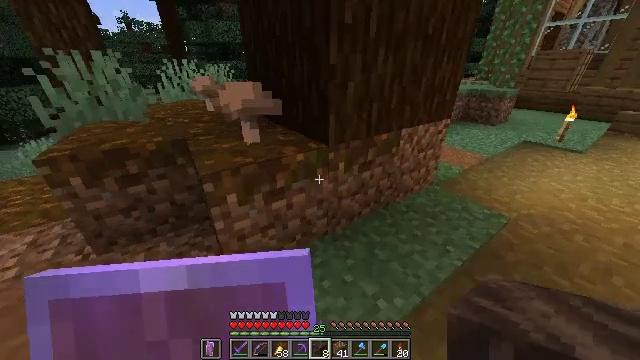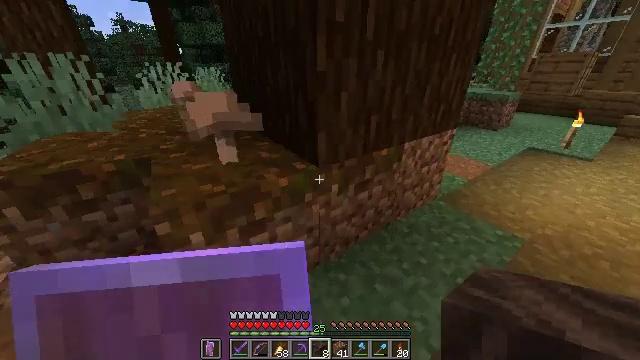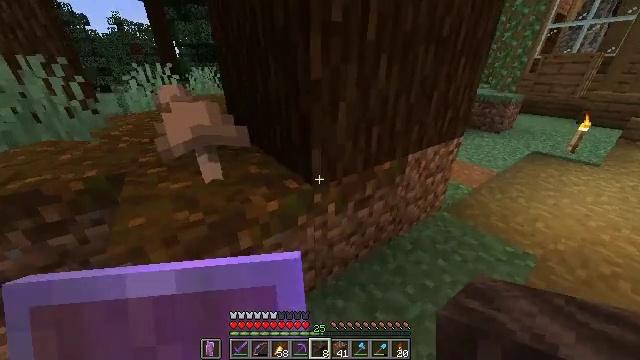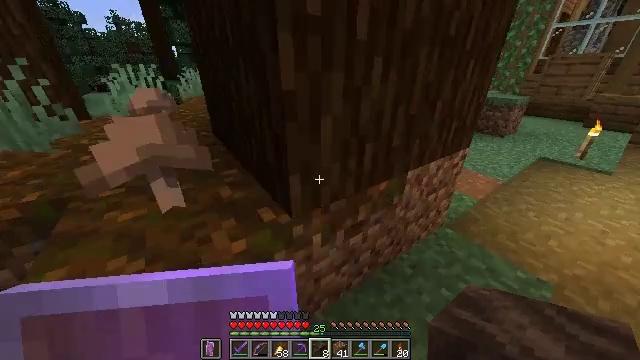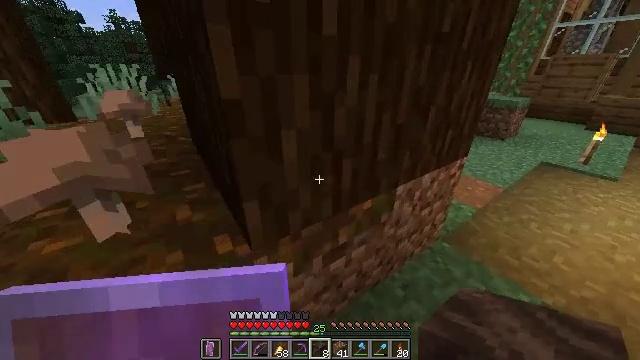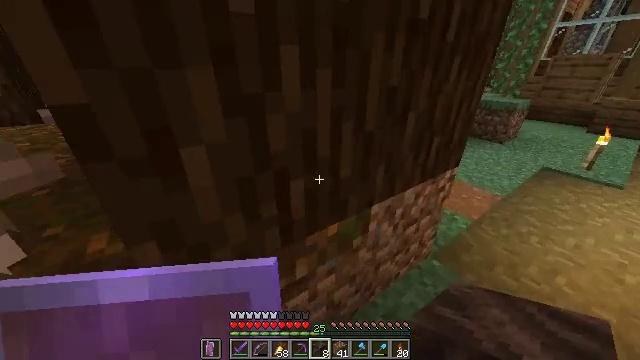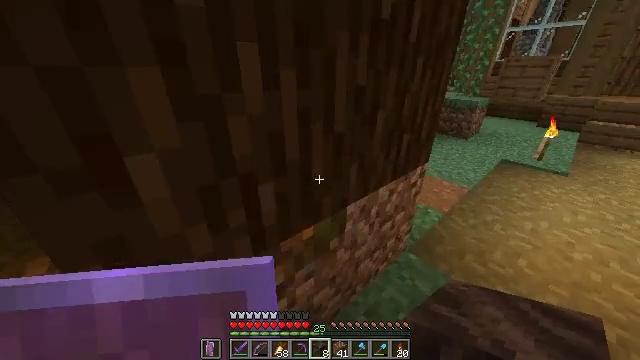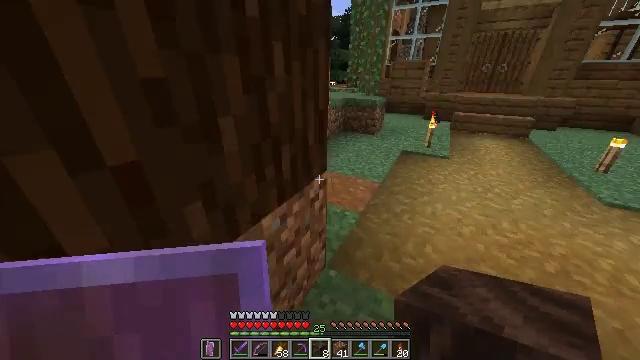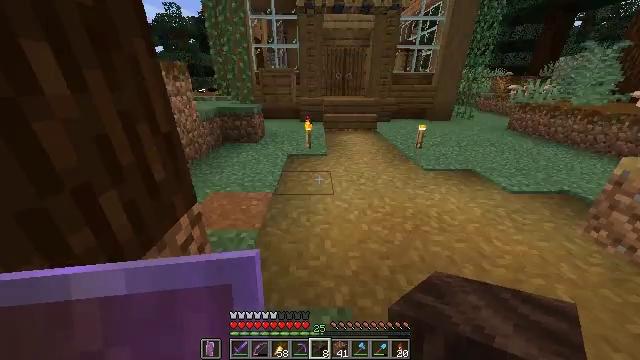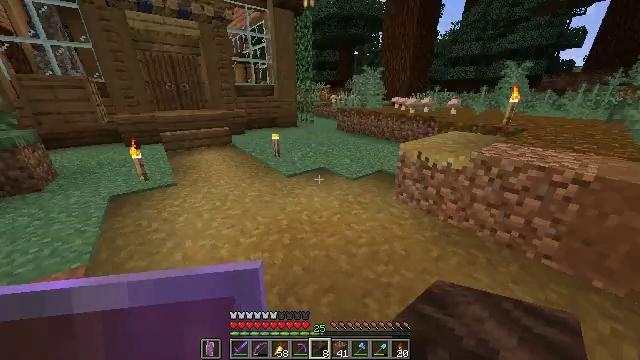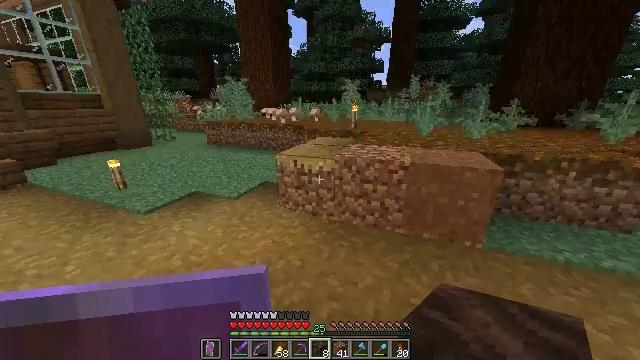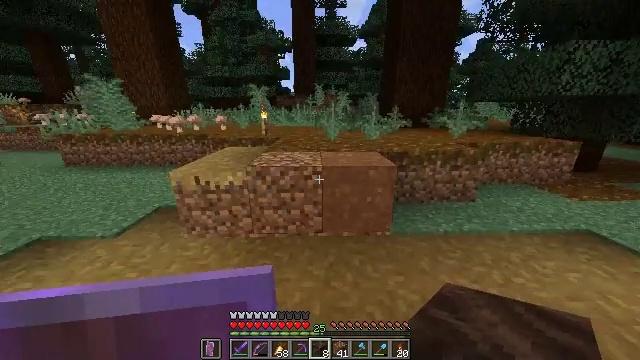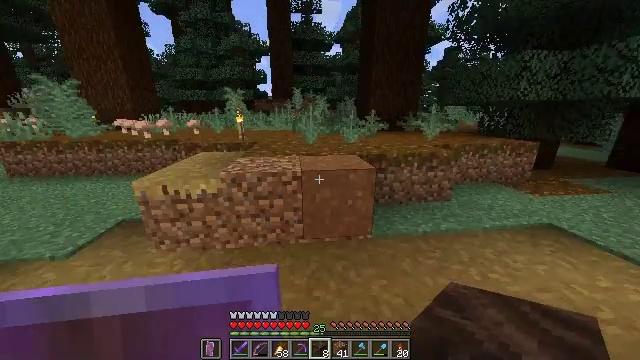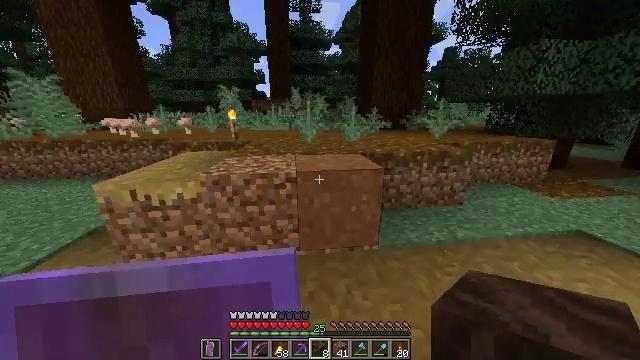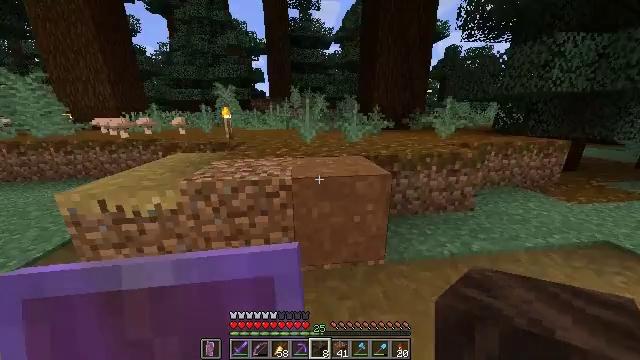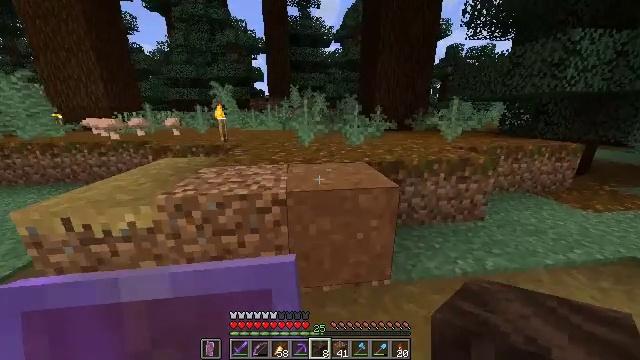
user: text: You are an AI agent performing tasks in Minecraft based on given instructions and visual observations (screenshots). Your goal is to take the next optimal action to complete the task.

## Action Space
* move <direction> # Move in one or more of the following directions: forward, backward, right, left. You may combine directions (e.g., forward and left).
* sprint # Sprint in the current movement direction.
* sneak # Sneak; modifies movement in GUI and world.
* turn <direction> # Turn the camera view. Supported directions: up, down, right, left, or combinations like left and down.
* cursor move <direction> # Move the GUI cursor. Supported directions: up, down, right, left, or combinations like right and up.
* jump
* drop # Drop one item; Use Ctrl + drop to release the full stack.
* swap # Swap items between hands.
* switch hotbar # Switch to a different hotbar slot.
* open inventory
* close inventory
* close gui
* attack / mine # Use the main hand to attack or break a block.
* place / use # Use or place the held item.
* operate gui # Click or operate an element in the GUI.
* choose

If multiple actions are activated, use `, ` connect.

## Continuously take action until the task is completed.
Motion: motion action
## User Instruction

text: Punch the spruce leaves to get saplings.
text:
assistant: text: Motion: move forward, sprint
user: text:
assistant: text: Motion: move forward, sprint
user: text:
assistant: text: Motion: move forward and move right, sprint
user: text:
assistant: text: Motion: move forward and move right, sprint
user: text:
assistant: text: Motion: move forward and move right, sprint
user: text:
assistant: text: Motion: move forward and move right, sprint, turn right
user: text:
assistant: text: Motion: move forward and move right, sprint, turn right
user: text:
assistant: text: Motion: move forward and move right, sprint, turn right and up
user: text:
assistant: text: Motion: move forward and move right, sprint, turn right and up
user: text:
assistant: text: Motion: move forward and move right, sprint, turn right and up
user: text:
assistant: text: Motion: move forward and move right, sprint, turn right and up
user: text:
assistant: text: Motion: move forward, sprint, turn right
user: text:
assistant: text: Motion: move forward, sprint
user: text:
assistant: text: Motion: move forward, sprint
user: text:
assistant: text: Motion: move forward, sprint
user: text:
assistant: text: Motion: move forward, sprint
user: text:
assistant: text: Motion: move forward, sprint, jump
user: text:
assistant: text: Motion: move forward, sprint, jump
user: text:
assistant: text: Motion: move forward, sprint, jump
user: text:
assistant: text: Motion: move forward, sprint
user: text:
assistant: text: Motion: move forward, sprint
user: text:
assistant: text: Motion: move forward, sprint, turn right and down
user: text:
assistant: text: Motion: move forward, sprint, turn right and down
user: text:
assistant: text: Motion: move forward, sprint, turn down
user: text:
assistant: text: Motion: move forward, sprint, turn left and down
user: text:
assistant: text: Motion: move forward, turn left and down
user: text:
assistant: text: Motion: turn left and down
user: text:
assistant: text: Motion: turn left
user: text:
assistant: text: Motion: turn left and up
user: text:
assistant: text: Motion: turn left and up